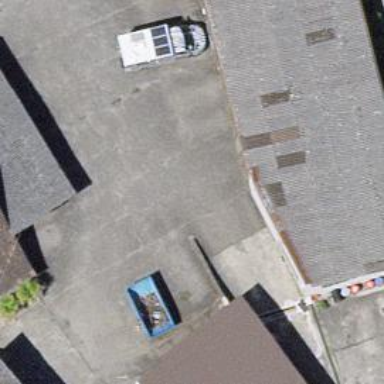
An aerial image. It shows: Shop that sells cars.